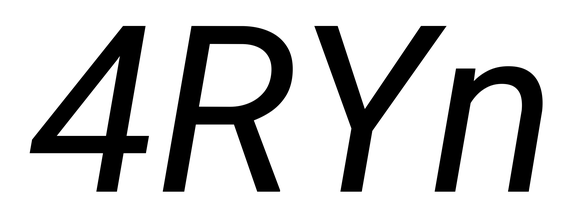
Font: Roboto-Italic_Italic